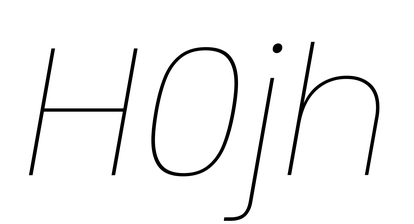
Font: Poppins-ThinItalic